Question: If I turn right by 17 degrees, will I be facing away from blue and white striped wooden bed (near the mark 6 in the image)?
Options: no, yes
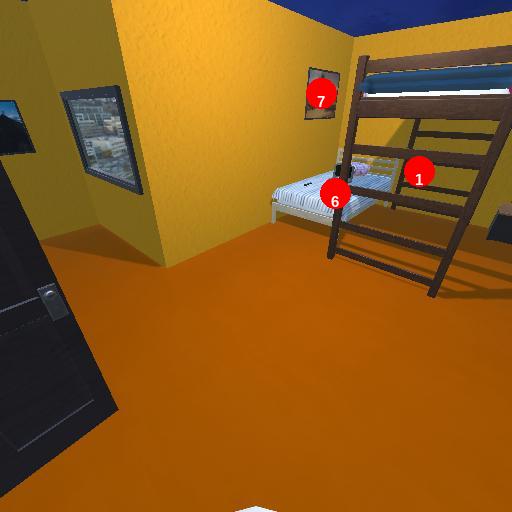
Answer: no